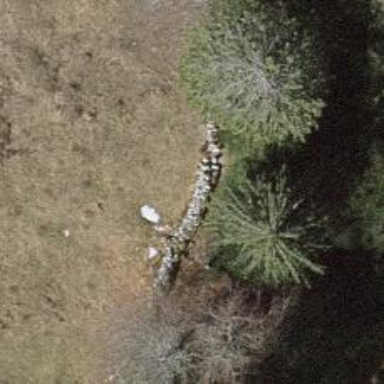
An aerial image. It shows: Wall barrier.